八年级 · 画法几何学
如图, 小颖按下面方法用尺规作角平分线: 在已知的 $\angle A O B$ 的两边上,分别截取 $O C, O D$, 使 $O C=O D$. 再分别以点 $C, D$ 为圆心、大于 $\frac{1}{2} C D$ 的长为半径作弧, 两弧在 $\angle A O B$ 内交于点 $P$,作射线 $O P$, 则射线 $O P$ 就是 $\angle A O B$ 的平分线. 其作图原理是: $\triangle O C P \cong_{\triangle} \triangle D P$,这样就有 $\angle A O P=\angle B O P$ ，那么判定这两个三角形全等的依据是（）

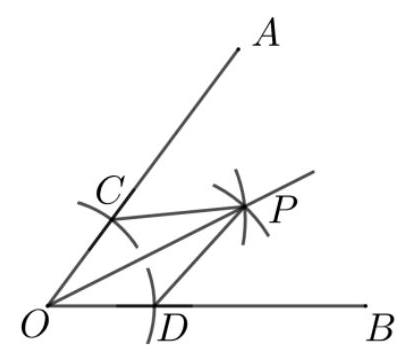
A. SAS
B. ASA
C. $A A S$
D. $S S S$
答案: D